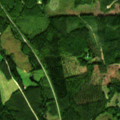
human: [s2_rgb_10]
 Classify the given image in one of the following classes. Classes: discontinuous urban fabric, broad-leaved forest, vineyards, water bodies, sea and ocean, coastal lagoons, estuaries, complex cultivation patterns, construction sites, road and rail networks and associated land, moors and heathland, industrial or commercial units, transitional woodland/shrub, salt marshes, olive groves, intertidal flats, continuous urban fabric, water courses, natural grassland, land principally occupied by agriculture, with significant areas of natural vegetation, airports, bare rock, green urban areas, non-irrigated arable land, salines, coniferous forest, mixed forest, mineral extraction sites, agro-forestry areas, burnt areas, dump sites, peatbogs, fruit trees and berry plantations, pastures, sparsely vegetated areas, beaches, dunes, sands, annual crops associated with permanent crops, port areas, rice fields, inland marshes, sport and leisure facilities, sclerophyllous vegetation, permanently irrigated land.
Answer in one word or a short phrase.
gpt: land principally occupied by agriculture, with significant areas of natural vegetation, coniferous forest, mixed forest, transitional woodland/shrub